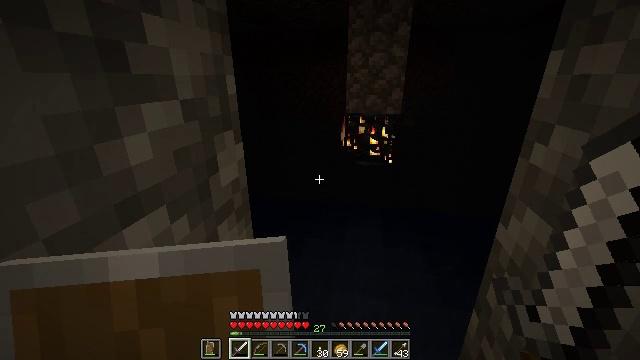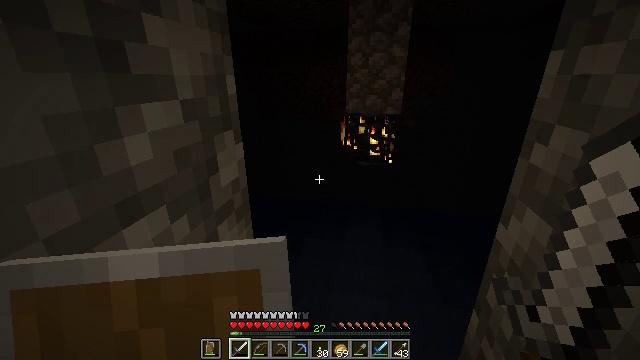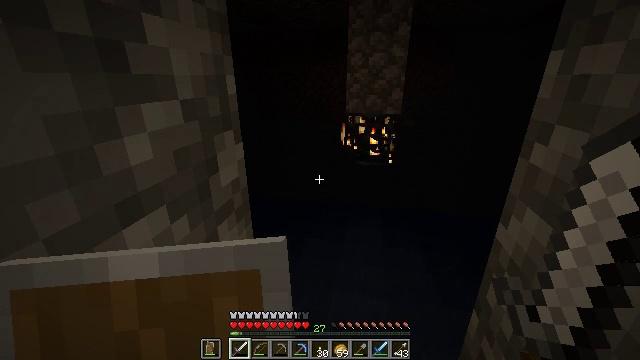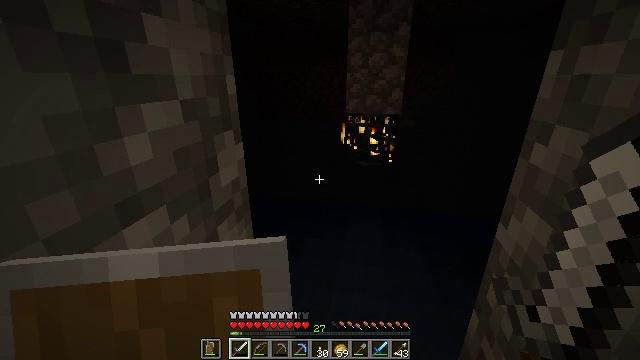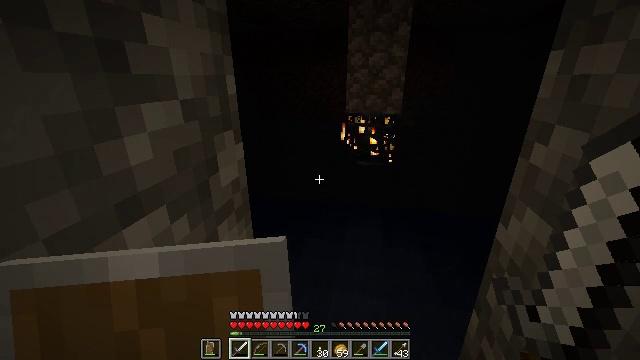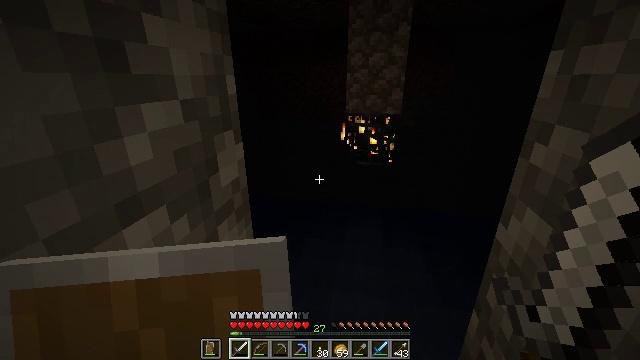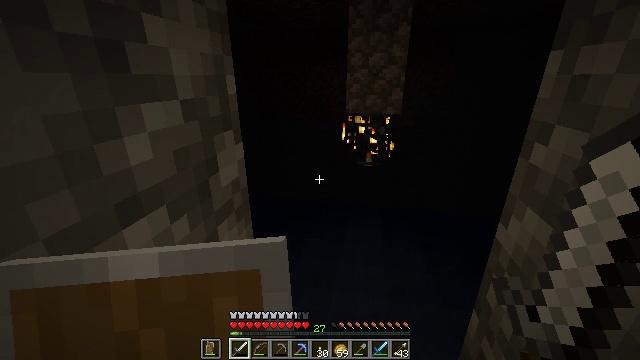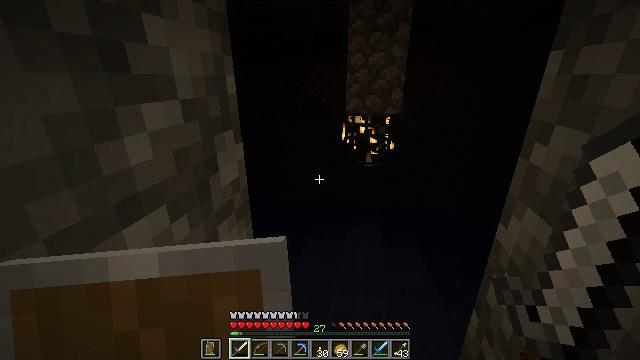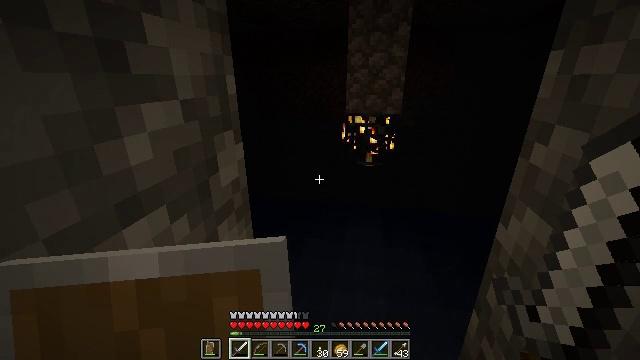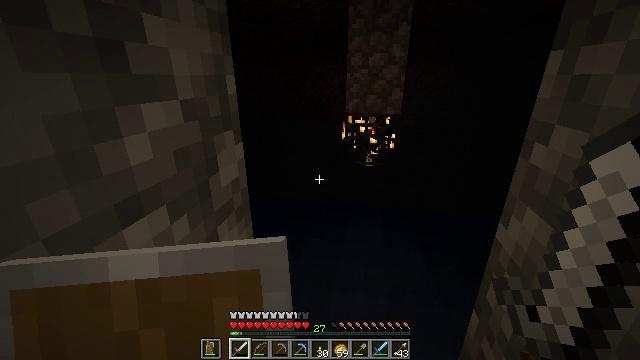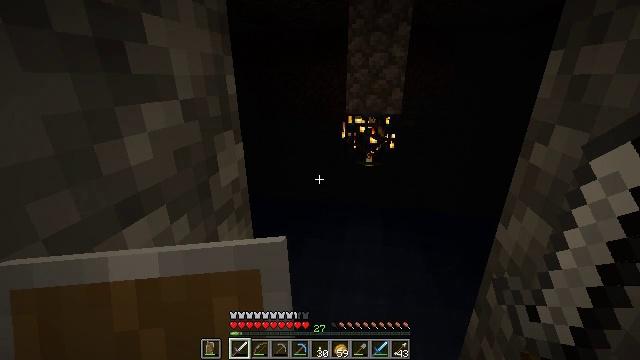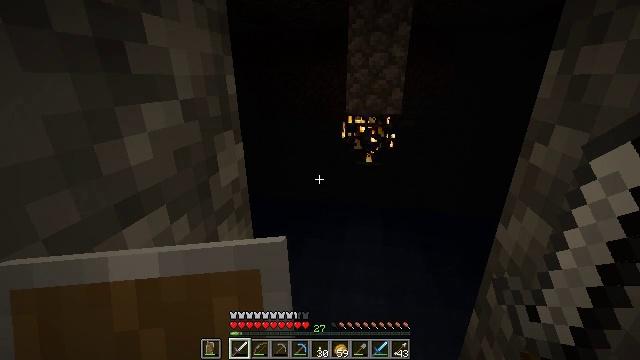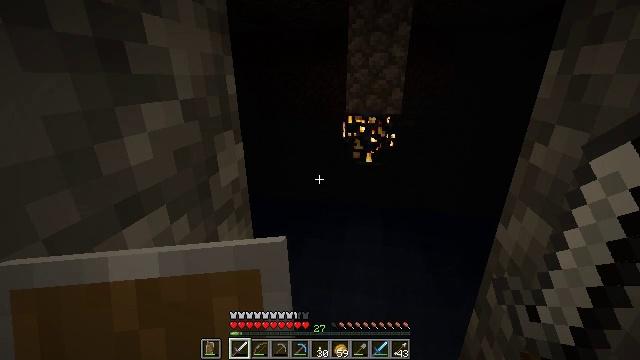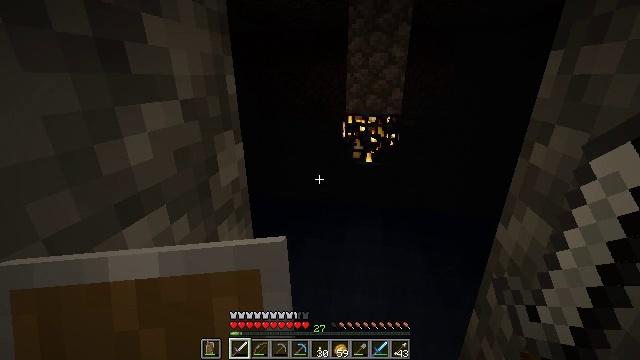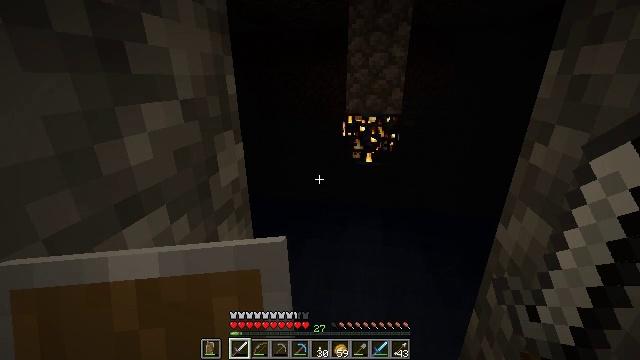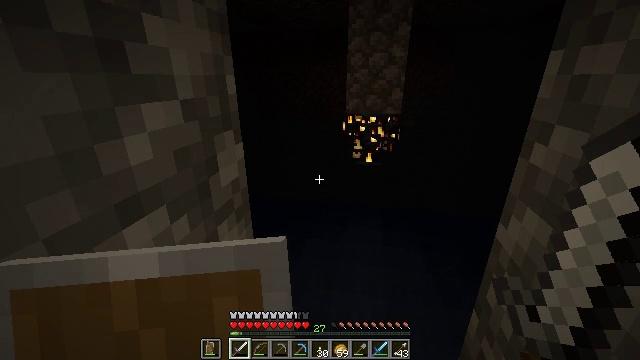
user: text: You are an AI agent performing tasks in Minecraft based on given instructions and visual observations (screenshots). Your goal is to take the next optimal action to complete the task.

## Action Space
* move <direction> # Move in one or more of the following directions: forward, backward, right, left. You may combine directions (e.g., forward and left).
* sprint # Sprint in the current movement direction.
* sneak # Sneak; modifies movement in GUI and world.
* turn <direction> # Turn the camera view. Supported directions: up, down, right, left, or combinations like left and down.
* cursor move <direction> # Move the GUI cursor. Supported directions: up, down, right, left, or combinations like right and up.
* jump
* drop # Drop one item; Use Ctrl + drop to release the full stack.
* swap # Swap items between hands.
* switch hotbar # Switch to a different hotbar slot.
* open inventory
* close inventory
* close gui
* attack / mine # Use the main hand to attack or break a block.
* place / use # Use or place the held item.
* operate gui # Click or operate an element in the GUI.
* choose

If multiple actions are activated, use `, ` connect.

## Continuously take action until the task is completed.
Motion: motion action
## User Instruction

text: Remove an iron sword from the inventory.
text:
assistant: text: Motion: no_op
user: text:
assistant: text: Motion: no_op
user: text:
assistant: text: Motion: no_op
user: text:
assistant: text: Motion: no_op
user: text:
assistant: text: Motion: no_op
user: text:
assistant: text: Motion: no_op
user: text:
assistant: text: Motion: no_op
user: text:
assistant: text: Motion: no_op
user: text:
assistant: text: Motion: no_op
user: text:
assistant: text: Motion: no_op
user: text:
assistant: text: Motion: no_op
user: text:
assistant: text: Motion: no_op
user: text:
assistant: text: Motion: no_op
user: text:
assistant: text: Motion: no_op
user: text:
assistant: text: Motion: no_op
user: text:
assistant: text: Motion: no_op
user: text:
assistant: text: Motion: no_op
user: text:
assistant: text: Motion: no_op
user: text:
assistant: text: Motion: no_op
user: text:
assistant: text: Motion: no_op
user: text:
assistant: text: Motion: no_op
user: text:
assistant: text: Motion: no_op
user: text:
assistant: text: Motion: no_op
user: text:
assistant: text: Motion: no_op
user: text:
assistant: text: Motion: no_op
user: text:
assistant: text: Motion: no_op
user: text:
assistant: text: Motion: no_op
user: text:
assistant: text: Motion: no_op
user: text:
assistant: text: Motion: no_op
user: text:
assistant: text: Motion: no_op